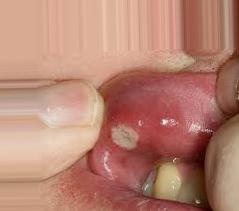
Condition: Mouth Ulcer